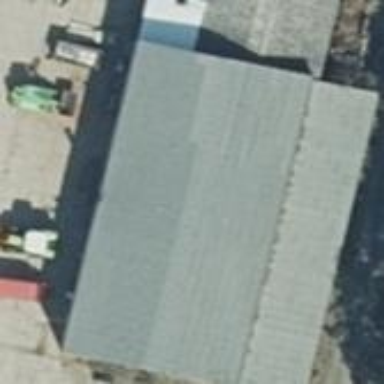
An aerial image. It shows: Gabled roof on farm auxiliary building.